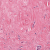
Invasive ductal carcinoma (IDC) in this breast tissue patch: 0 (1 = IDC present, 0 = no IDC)